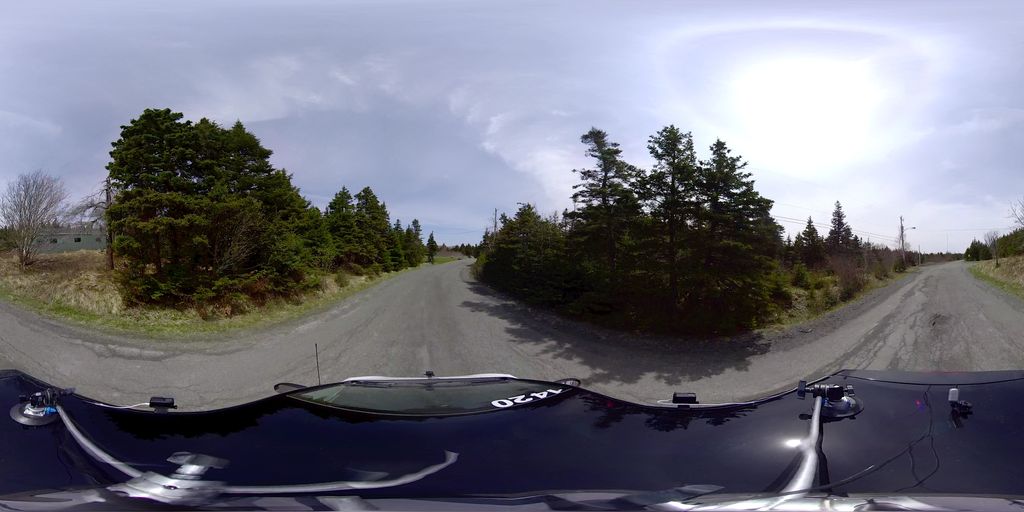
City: st_johns